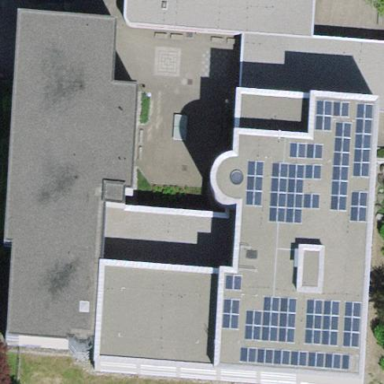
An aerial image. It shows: School building.